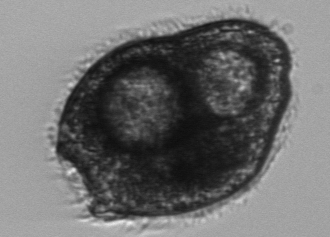
Label: Pleuronema